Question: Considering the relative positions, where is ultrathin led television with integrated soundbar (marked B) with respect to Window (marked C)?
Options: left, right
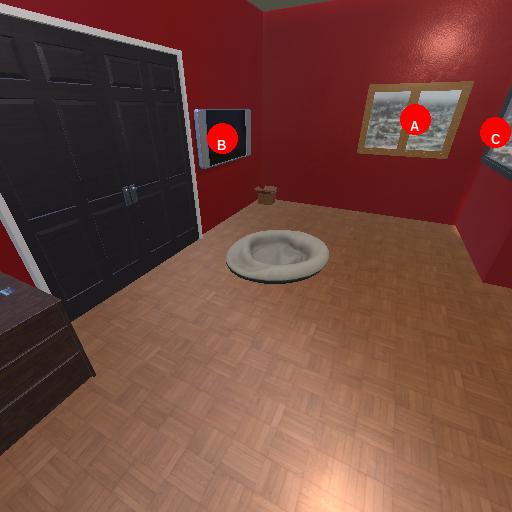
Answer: left